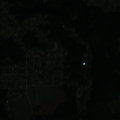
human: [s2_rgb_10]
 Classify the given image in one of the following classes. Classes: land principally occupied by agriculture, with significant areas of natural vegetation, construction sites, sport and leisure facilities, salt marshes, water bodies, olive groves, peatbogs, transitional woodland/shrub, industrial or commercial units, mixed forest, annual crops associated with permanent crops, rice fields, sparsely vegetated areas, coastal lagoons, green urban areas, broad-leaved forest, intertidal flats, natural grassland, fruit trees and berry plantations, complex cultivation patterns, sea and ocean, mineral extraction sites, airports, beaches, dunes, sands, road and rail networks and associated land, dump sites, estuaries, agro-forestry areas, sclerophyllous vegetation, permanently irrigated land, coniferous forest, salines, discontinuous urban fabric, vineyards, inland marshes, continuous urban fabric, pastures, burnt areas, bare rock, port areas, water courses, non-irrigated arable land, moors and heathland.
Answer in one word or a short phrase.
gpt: industrial or commercial units, complex cultivation patterns, land principally occupied by agriculture, with significant areas of natural vegetation, coniferous forest, mixed forest